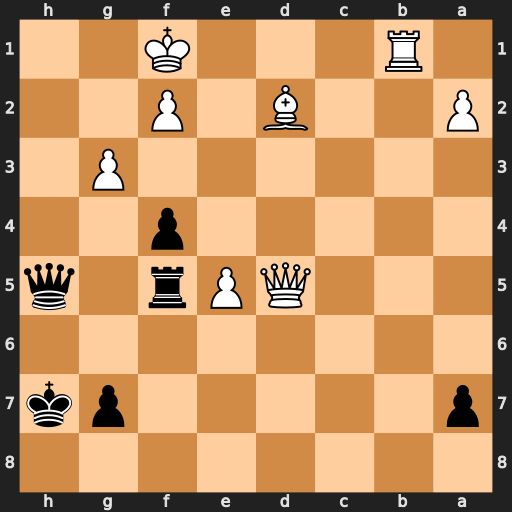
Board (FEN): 8/p5pk/8/3QPr1q/5p2/6P1/P2B1P2/1R3K2
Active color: b
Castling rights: -
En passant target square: -
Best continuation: f3 Kg1 Qh3 Qxf3 Rxf3